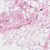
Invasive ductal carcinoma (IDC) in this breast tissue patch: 0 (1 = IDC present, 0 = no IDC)